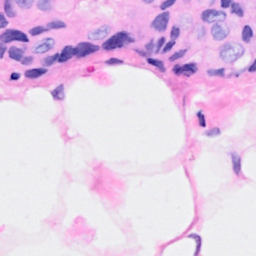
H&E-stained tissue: Breast